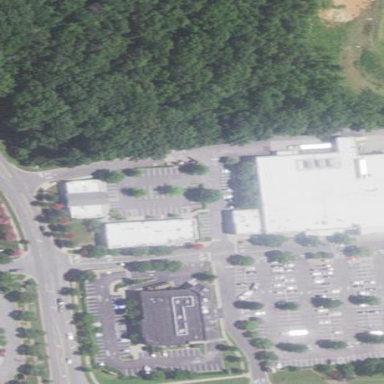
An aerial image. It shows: Supermarket located in building.